Question: I'm using the following code to connect with labeeb-iot broker.
'''
import paho.mqtt.client as mqtt
import ssl
def on_connect(client, userdata, flags, rc):
print("Connected with result code "+str(rc))
client.subscribe("/focus/temp/SEnsor1/Model1/Temperature/data")
def on_message(client, userdata, msg):
print(msg.payload.decode())
client = mqtt.Client()
client.on_connect = on_connect
client.on_message = on_message
client.tls_set("/etc/ssl/certs/ca-certificates.crt", certfile=None, keyfile=None, cert_reqs=ssl.CERT_REQUIRED,tls_version=ssl.PROTOCOL_TLSv1_2, ciphers=None)
client.tls_insecure_set(False)
client.connect("mea.labeeb-iot.com",8883,60)
client.loop_forever()
'''
after the execution of the following code the result is :

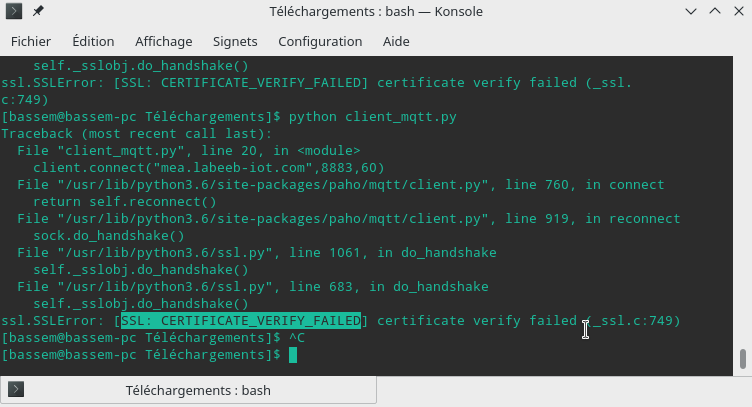
Answer: The certificate on the broker expired on the 26th May this year.
You can verify this with the following command:
'''
openssl s_client -verify 2 -connect mea.labeeb-iot.com:8883 -CAfile /etc/ssl/certs/ca-certificates.crt
'''
Which will print something like:
> depth=0 C = QA, ST = Qatar, L = Doha, O = Qatar Mobility Innovations
Center (QMIC), CN = *.labeeb-iot.com notAfter=May 26 12:24:38 2017 GMT
verify return:1